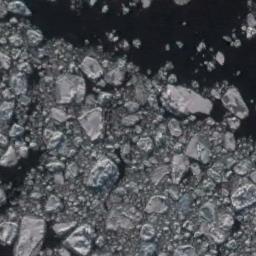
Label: sea_ice